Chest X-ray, PA view. Patient: 55 years old, sex F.
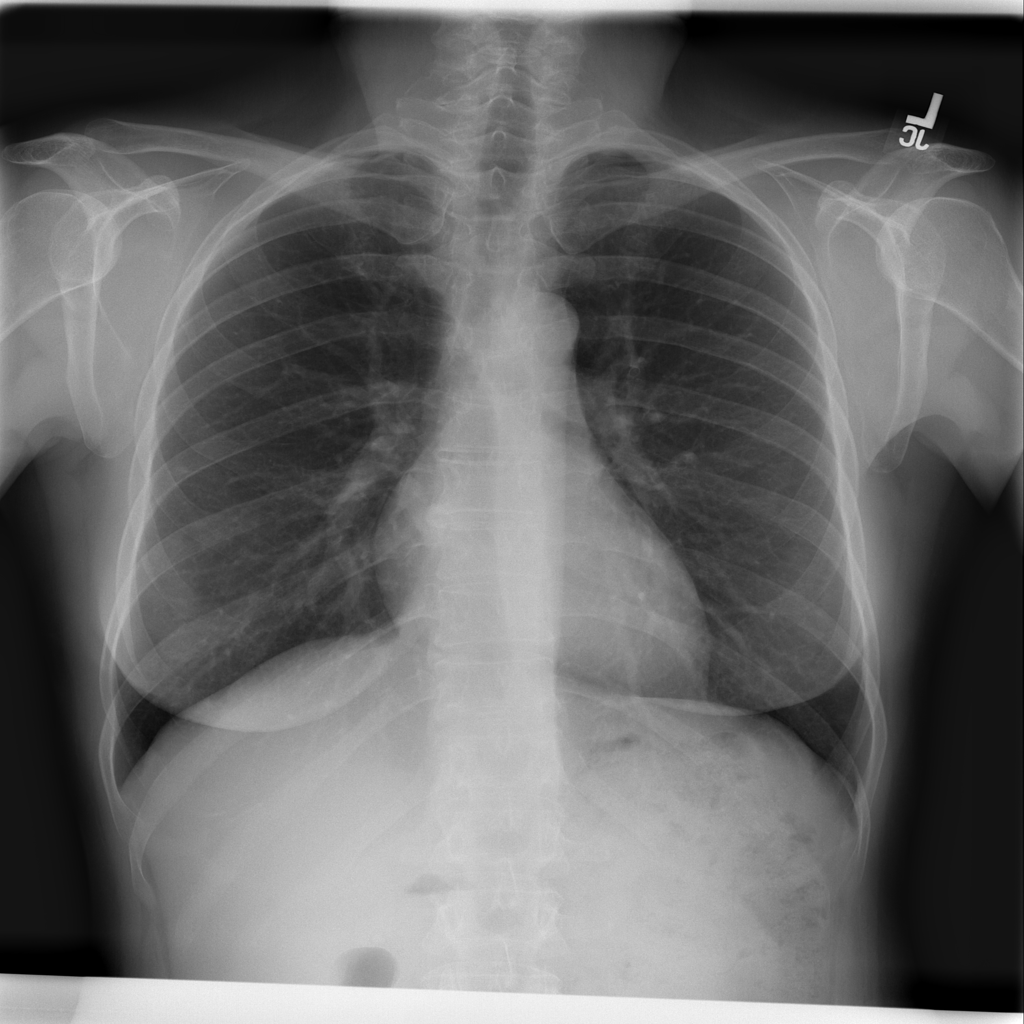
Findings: No Finding